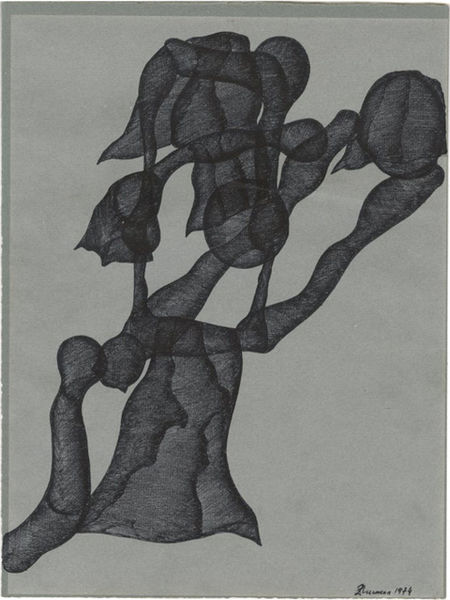
Titel: Untitled, Untitled
Künstler: Genrikh Elinson
Standort: Amherst (Massachusetts, USA)
Institution: Mead Art Museum, Amherst College
Schlagwörter: grau, men, white, arm, black, face, figures, grey, modern, tree, nature, drawing, paper, black and white, texture, shadow, illustration, line, sketch, pen, movement, abstract, person, human, leaves, trunk, ink, diagonal, vertical, art, signature, observation, box, geometric, pencil, circle, circles, form, branches, figure, shading, shade, flow, composition, vogel, zeichnung, organic, shape, date, gemälde, natural, lost, asymmetrical, sadness, arme, e, rund, bark, lang, sphere, trunk], contour, twig, unsure, lamenting, 3d, 1974, evolution, zweig, zweige, dünn, länglich, eraser